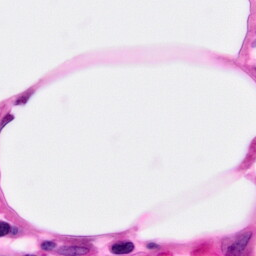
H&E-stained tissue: Pancreatic